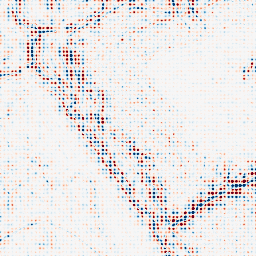
Category: wavelet
Decomposition family: wavelet_biorthogonal
Decomposition parameters: wavelet: bior5.5
level: 3
Upsampling method: sinc_hamming
Upsampling parameters: scale: 8
kernel_size: 4
Upsampling scale: 8